Field crop: tomato
Growth stage: 1
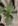
Species: solanum